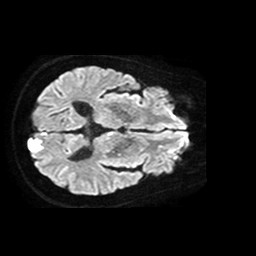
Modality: TRACE
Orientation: axial
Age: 51
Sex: male
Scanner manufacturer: philips
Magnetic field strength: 1.5 T
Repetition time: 3.882 s
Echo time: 0.09873 s